Field crop: maize
Growth stage: 2
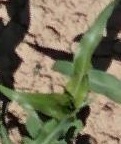
Species: maize